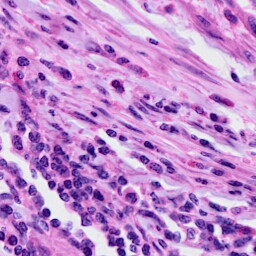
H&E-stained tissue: Cervix